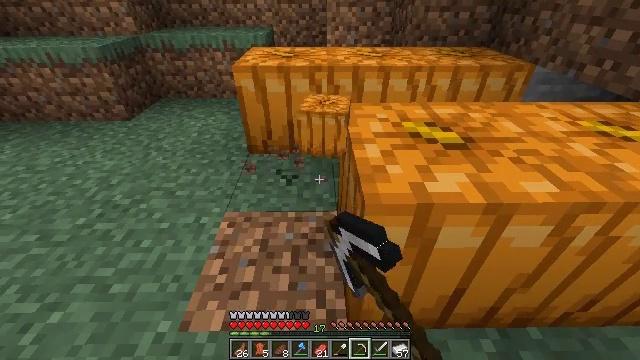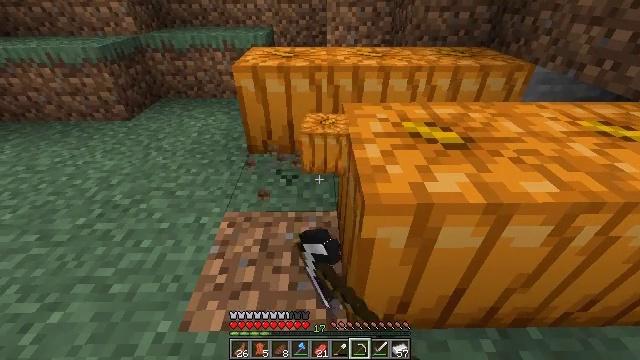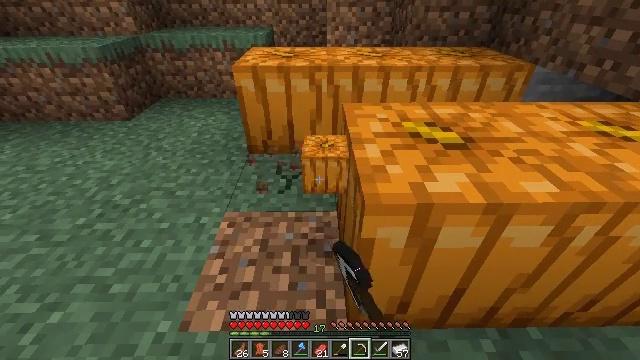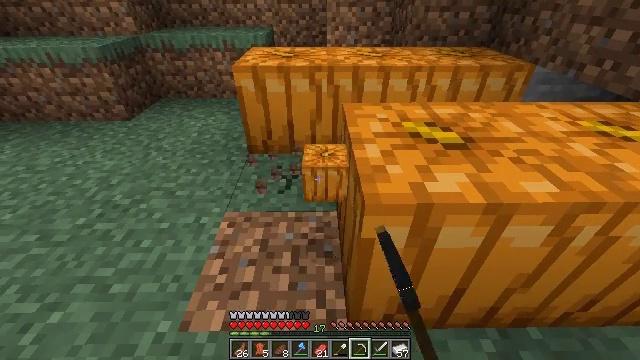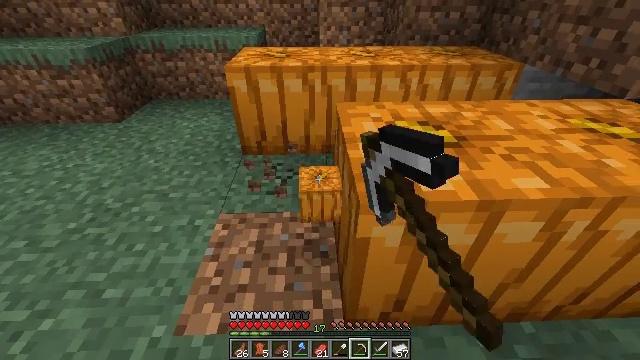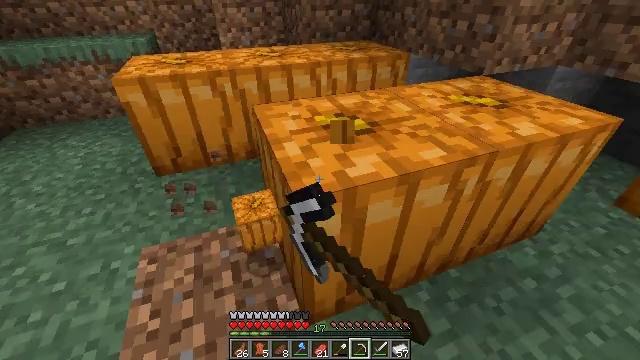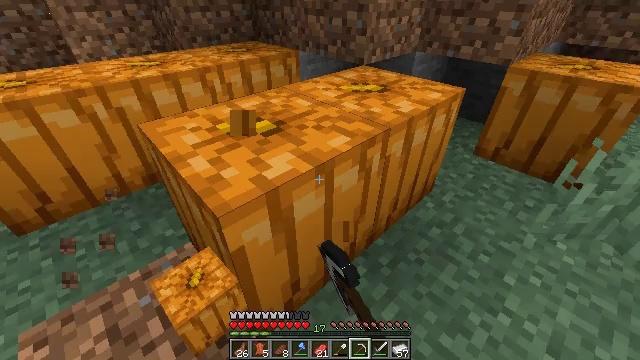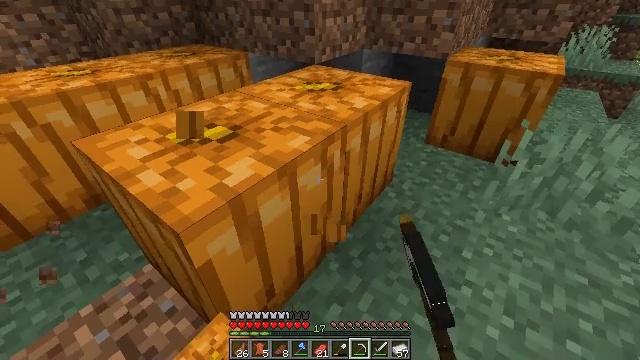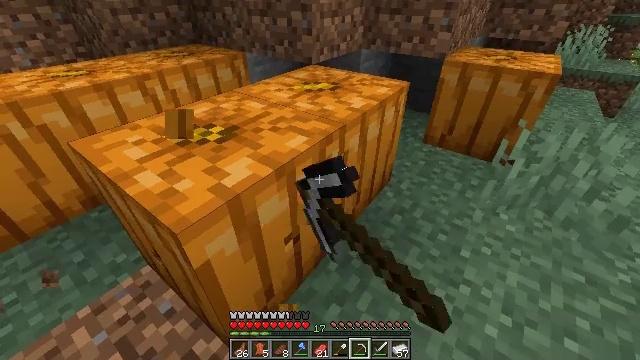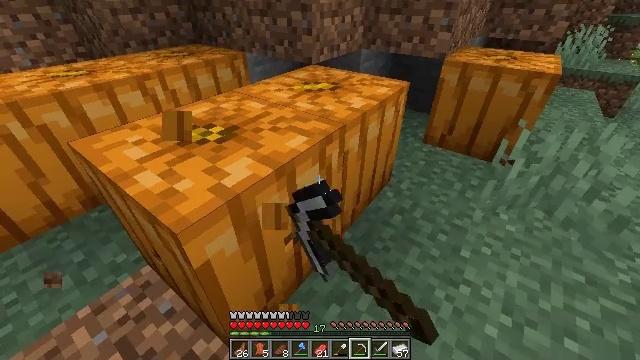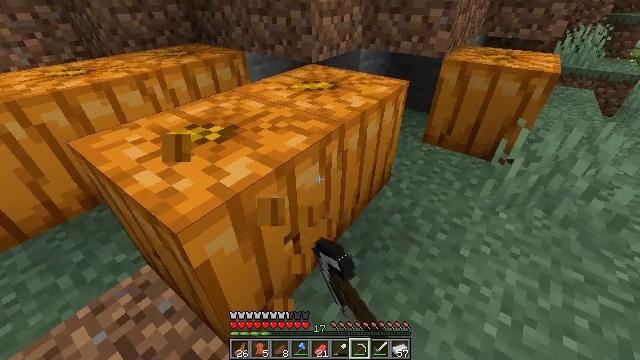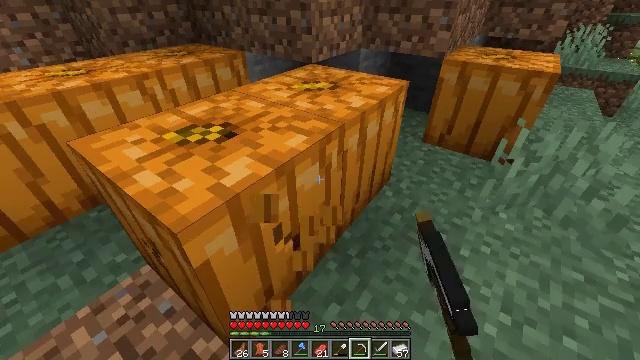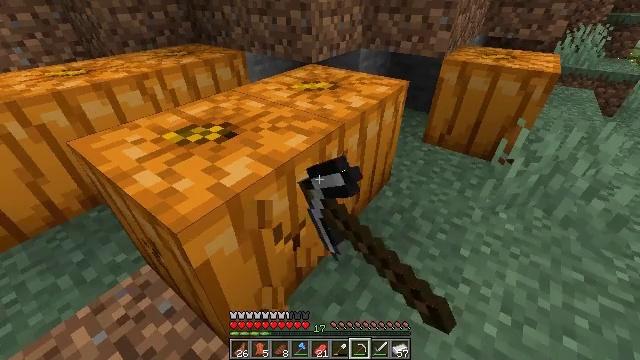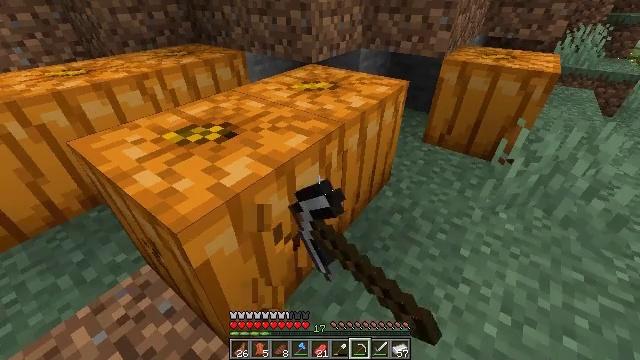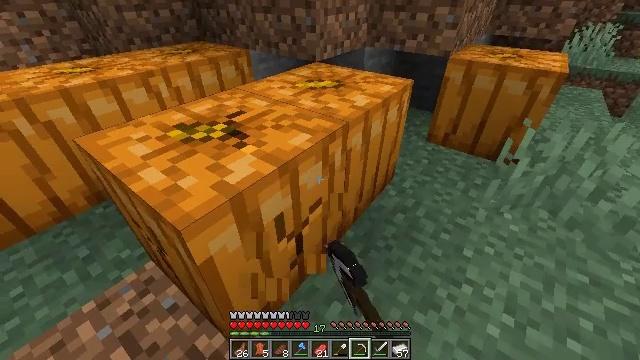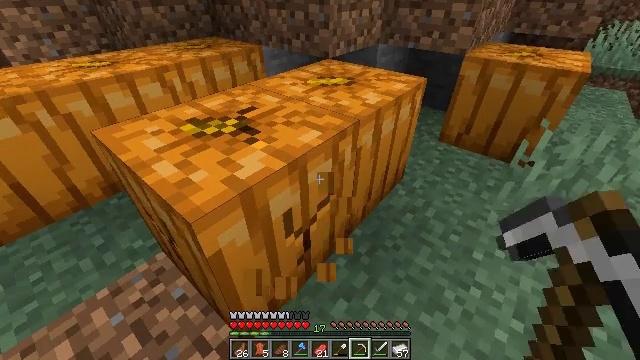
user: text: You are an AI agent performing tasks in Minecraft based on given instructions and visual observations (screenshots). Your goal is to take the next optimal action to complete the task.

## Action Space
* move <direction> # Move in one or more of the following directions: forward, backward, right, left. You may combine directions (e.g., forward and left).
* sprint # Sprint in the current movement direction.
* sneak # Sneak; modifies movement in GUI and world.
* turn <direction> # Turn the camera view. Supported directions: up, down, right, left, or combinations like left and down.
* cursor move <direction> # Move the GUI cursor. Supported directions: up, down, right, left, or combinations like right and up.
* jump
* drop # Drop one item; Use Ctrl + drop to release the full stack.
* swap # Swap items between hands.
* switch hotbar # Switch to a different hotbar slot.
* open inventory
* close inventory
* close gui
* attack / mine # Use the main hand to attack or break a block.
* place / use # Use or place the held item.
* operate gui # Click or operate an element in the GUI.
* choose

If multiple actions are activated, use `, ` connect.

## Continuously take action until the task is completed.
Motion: motion action
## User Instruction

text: Attack the pumpkin to gather it.
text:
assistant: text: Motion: attack / mine
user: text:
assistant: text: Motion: attack / mine
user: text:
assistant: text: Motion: attack / mine
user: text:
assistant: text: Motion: turn right, attack / mine
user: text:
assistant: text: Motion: turn right, attack / mine
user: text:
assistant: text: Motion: turn right, attack / mine
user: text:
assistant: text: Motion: turn right, attack / mine
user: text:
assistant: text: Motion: attack / mine
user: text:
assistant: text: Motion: attack / mine
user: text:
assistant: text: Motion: attack / mine
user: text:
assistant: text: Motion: attack / mine
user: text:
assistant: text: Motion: attack / mine
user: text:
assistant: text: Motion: attack / mine
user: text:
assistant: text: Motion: attack / mine
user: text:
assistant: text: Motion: turn left, attack / mine
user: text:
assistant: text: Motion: turn left, attack / mine
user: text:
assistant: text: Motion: turn left, attack / mine
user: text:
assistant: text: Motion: attack / mine
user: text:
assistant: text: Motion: attack / mine
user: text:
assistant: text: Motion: attack / mine
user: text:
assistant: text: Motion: attack / mine
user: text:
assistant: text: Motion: attack / mine
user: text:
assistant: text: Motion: attack / mine
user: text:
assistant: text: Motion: attack / mine
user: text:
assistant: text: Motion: attack / mine
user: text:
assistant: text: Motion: attack / mine
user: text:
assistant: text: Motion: attack / mine
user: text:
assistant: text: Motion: attack / mine
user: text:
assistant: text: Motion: attack / mine
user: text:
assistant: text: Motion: attack / mine